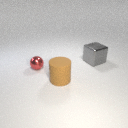
large brown rubber cylinder in front of large gray metal cube